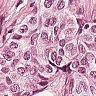
Metastatic tissue present: yes